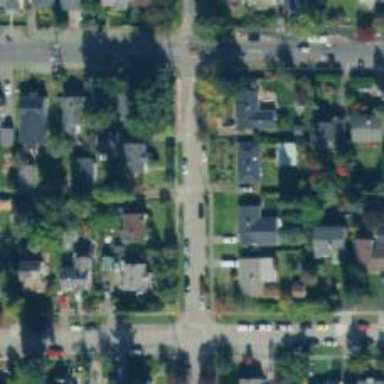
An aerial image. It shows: Residential road with asphalt surface and separate sidewalk.